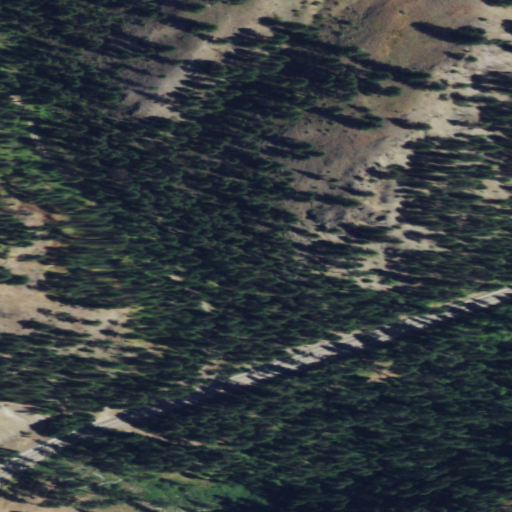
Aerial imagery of valley in Washington named Westphal Gulch containing evergreen forest, shrub, open development, woody wetlands, low intensity development, grassland, and medium intensity development